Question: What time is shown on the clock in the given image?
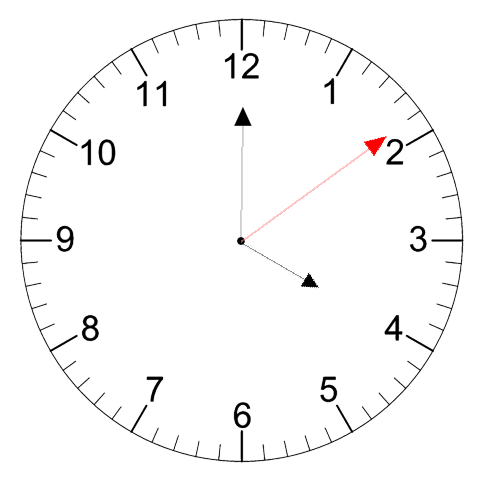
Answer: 04:00:09